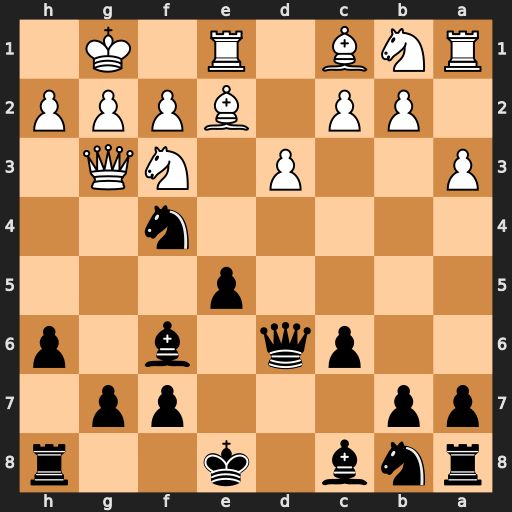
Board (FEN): rnb1k2r/pp3pp1/2pq1b1p/4p3/5n2/P2P1NQ1/1PP1BPPP/RNB1R1K1
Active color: b
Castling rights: kq
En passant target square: -
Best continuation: Nh5 Nxe5 Nxg3